Question: I want all textfields and correspondings label to be on the same line.

'''
<style>
input[type="text"] {
display: inline;
margin-bottom: 10px;
width: 50px;
text-align: center;
float: left;
}
label {
display: inline;
text-align: right;
color: black;
}
</style>
<input type="text" value="Loading..." id="firstTF"/><label for="first">First</label>
<input type="text" value="Loading..." id="secondTF"/><label for="first">Second</label>
<input type="text" value="Loading..." id="thirdTF"/><label for="first">Third</label>
<input type="text" value="Loading..." id="fourthTF"/><label for="first">Fourth</label>
<input type="text" value="Loading..." id="fifthTF"/><label for="first">Fifth</label>
<input type="text" value="Loading..." id="sixthTF"/><label for="first">Sixth</label>
<input type="text" value="Loading..." id="seventhTF"/><label for="first">Seventh</label>
'''
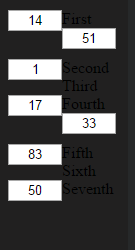
Answer: You could float both elements left, set 'display: inline-block;' and add 'clear:left;' to the input.
'''
input[type="text"]{
display:inline;
margin-bottom:10px;
width: 50px;
text-align:center;
float:left;
clear: left;
}
label {
display: inline-block;
float: left;
text-align: right;
color: black;
}
'''
'''
<input type="text" value="Loading..." id="firstTF"/><label for="first">First</label>
<input type="text" value="Loading..." id="secondTF"/><label for="first">Second</label>
<input type="text" value="Loading..." id="thirdTF"/><label for="first">Third</label>
<input type="text" value="Loading..." id="fourthTF"/><label for="first">Fourth</label>
<input type="text" value="Loading..." id="fifthTF"/><label for="first">Fifth</label>
<input type="text" value="Loading..." id="sixthTF"/><label for="first">Sixth</label>
<input type="text" value="Loading..." id="seventhTF"/><label for="first">Seventh</label>
'''